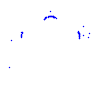
Particle: kaon